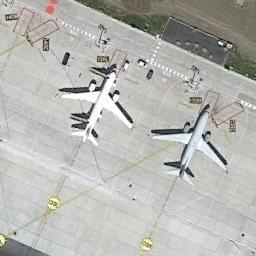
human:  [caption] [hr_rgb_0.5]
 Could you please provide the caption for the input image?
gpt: Two airplanes are parked on the runway beside the grass .

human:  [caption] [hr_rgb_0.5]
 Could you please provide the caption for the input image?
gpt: Two airplanes were on the airport .

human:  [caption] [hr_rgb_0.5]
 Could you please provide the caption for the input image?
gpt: Two planes parked in a line on the open area and all kinds of marks beside .

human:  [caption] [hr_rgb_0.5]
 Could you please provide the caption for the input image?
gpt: There were two white planes and some yellow indicator lines on the ground .

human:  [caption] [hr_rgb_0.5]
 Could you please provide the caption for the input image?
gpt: Two planes are parked at the airport next to the grass .